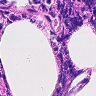
Metastatic tissue present: no